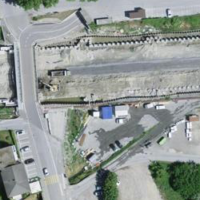
EUNIS habitat code: 54
Species observed at this site:
Pica pica